Question: There is no deselect all for 'Other Calendars' in google calendars. We have many employees at my company and I'm constantly adding and removing users when scheduling meetings. I realize there's a 'Find time' feature but aside from that argument I'd like to get this working because I find it interesting.

Create a page action chrome extension which appears when a tab is on the Google Calendar site. Clicking the page action icon should automate deselecting all calendars by simulating mousedown events.
Page action functions correctly with the exception of actually deselecting the calendars.
I used Google Developer tools to see which events fire when I deselect manually and also to see which elements register a handler. The key pair seems to be the 'document' element and the 'mousedown' event. As such I wanted to automate dispatching an event to duplicate the behavior. I did at first dispatch directly on the div assuming it would bubble but when it didn't work and I saw the only event listeners were on the document I tried to raise the event directly there.
In 'contentscript.js' the following method executes when the page action is clicked:
'''
chrome.extension.onRequest.addListener(function(request, sender, sendResponse) {
// Get the div containing other calendars
var otherCalendars = document.getElementById("calendars_fav");
// Get all divs representing a single selected calendar
var selectedOtherCalendars = otherCalendars.getElementsByClassName("calListLabel-sel");
for (var i=0 ; i < selectedOtherCalendars.length; i++) {
// Get the span which contains the name of the calendar e.g. Contact's birthdays
var c = selectedOtherCalendars[i].children[1];
var name = c.innerHTML;
// Find the location of this element relative to the document
var x = getOffsetLeft(c) + (c.offsetWidth / 2);
var y = getOffsetTop(c) + (c.offsetHeight / 2);
console.log('mousedown on document targeting ' + name + ' x:' + x + ', y:' + y);
// See http://goo.gl/WtlWpv
simulate(document, "mousedown", { pointerX: x, pointerY: y });
}
});
'''
<URL> - I lifted the simulate implementation from here
Logs seem correct and there are no errors but nothing happens and the simulation seems to fail.
- -
Sample log entry:
'''
mousedown on body targeting Ipswich Town x:85.5, y:494
'''
I don't know if dispatchEvent will work on google calendar from elsewhere I have only tried from my chrome extension 'contentscript.js'.
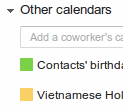
Answer: The JavaScript you are adding is isolated from the web page's JavaScript. Try adding a script that bridges this isolation by putting a script element into the HTML with your JavaScript instead of trying to get JavaScript from the contentscript context to communicate with the web page context.
See: <URL>